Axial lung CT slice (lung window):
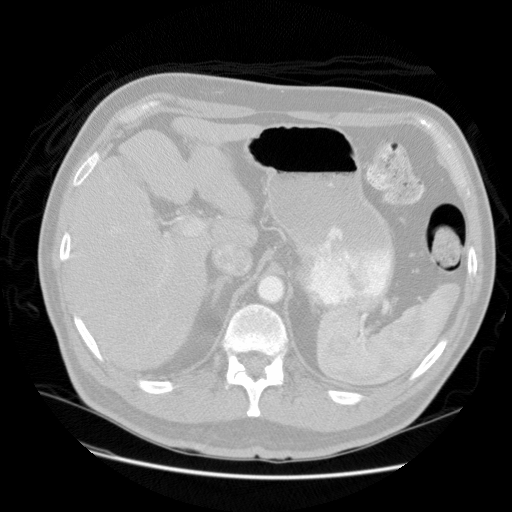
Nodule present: no